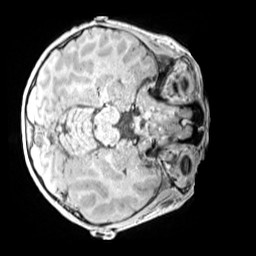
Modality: MP2RAGE
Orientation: axial
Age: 9
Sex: male
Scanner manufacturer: siemens
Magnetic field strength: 3 T
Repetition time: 4 s
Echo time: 0.00299 s